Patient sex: M
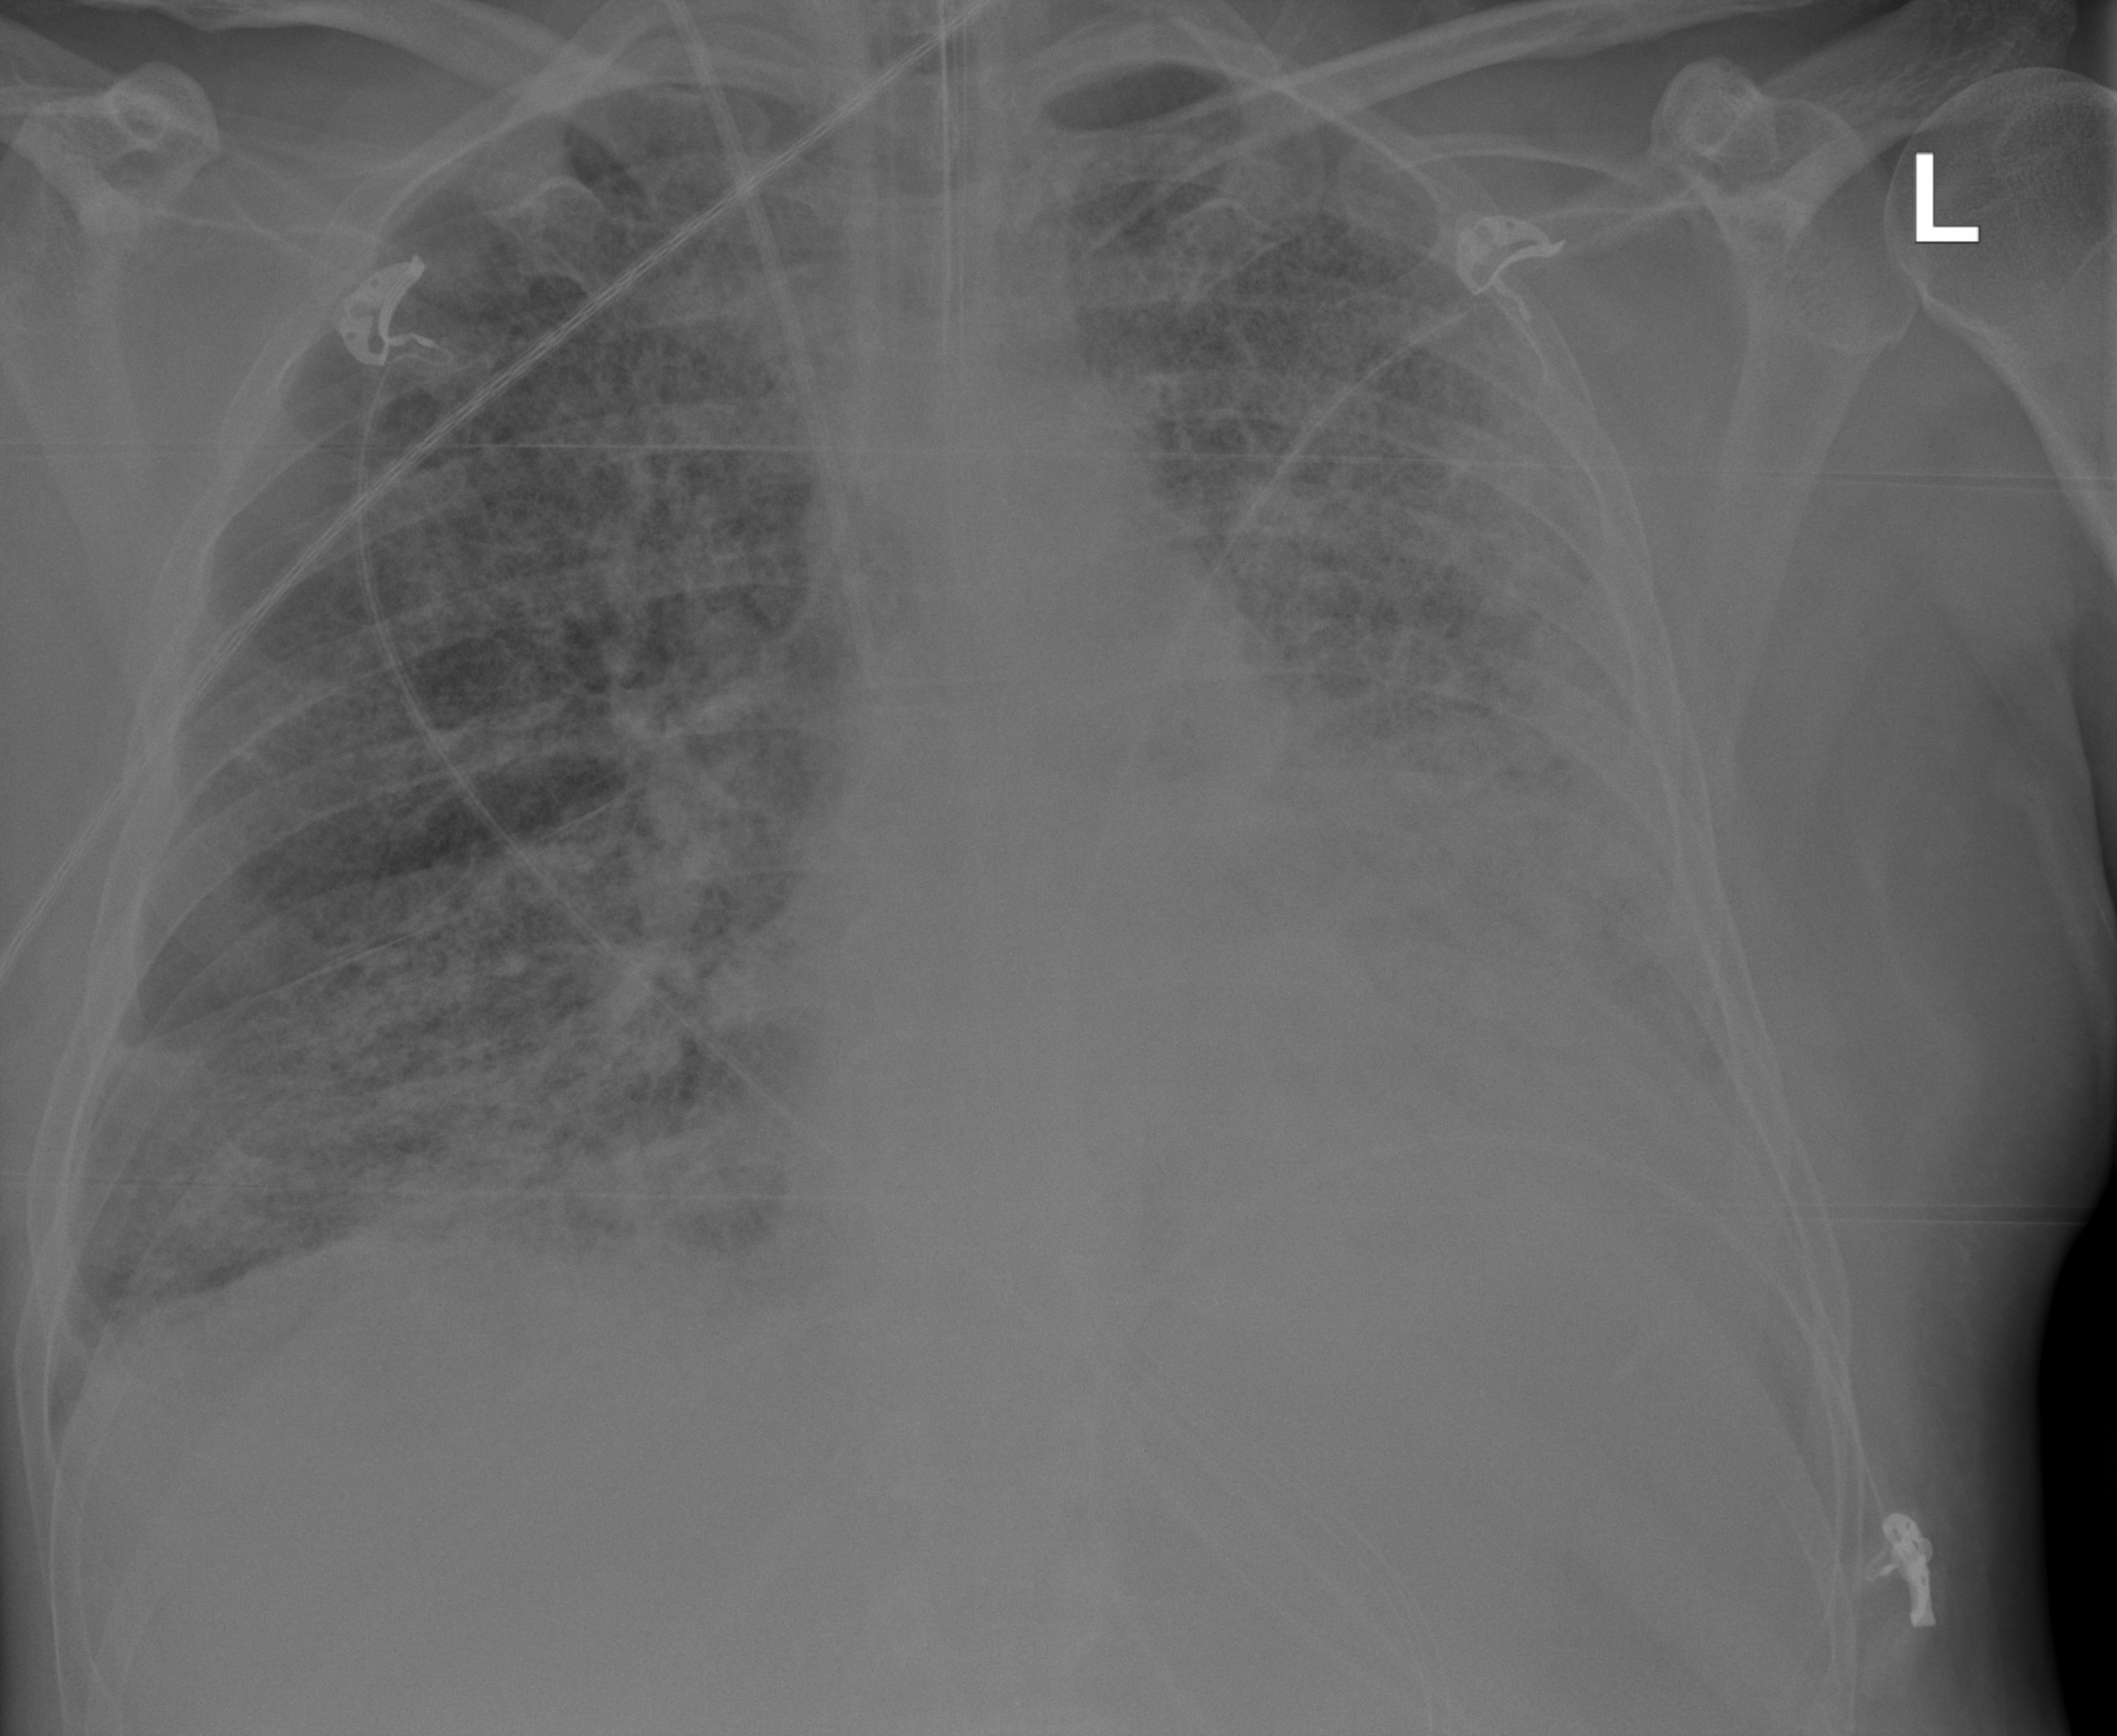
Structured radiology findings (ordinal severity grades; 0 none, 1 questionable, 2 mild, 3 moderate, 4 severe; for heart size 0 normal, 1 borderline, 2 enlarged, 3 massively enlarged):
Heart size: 0
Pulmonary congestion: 0
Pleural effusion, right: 0
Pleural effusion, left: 2
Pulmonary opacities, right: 4
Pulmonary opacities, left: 4
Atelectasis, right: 2
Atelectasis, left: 2